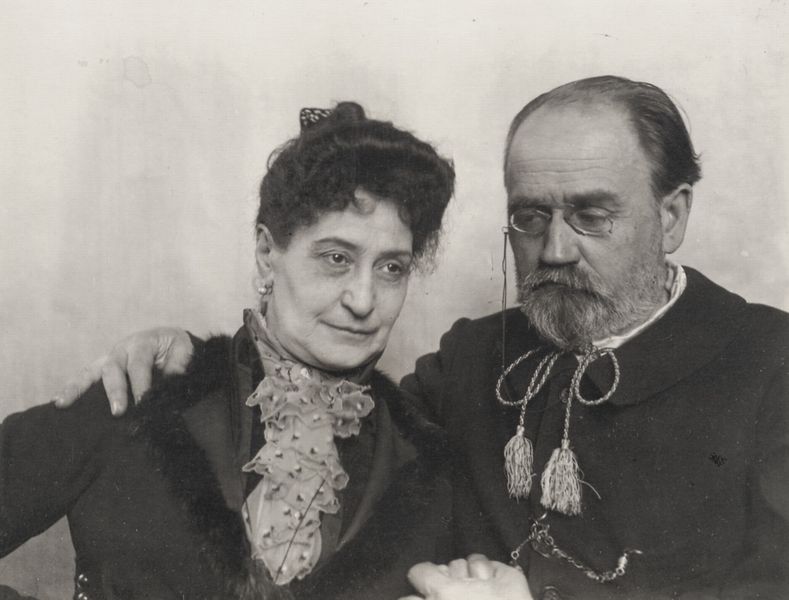
Titel: Zola und Alexandrine
Künstler: Francois Emile Zola
Schlagwörter: hand, mann, weiß, menschen, frau, grau, haar, hintergrund, kleid, mund, nase, ohr, ohrring, schmuck, schwarz, stirn, blick, schleife, alt, bart, hemd, jacke, wand, arm, augen, band, halten, kragen, pelz, bildnis, hände, portrait, fransen, haare, schnur, ohrringe, paar, brustbild, schulter, traurig, lächeln, liebe, umarmung, kette, krawatte, glatze, grimmig, halstuch, festhalten, kordel, quaste, rüschen, foto, fotografie, harmonie, umarmen, schwarz weiss, brille, hässlich, geheimratsecken, halbglatze, kneifer, nickelbrille, zwicker, uhrenkette, uhrkette, ehepaar, pelzkragen, nähe, troddel, andacht, troddeln, bommel, taschenuhr, berührung, monokel, quasten, liebevoll, mittleres alter, pelzbesatz, zusammen, schnappschuss, blick aus bild, missmutig, fellbesatz, 19. jahrhundert, ca. 1900, kneiffer, pelzbesetz, 30er, pommeln, krage+, opommeln, uhrketten